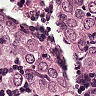
Metastatic tissue present: yes